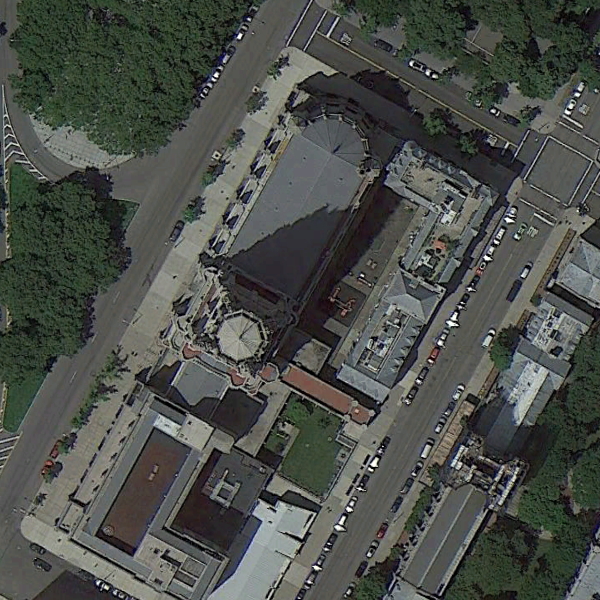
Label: Church